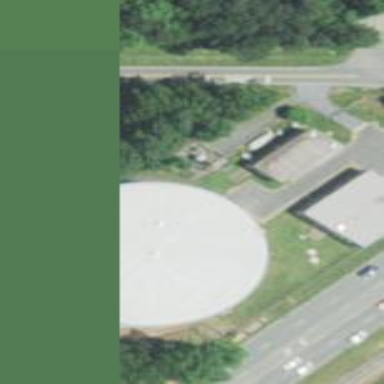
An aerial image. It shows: Storage tank designed for water storage.